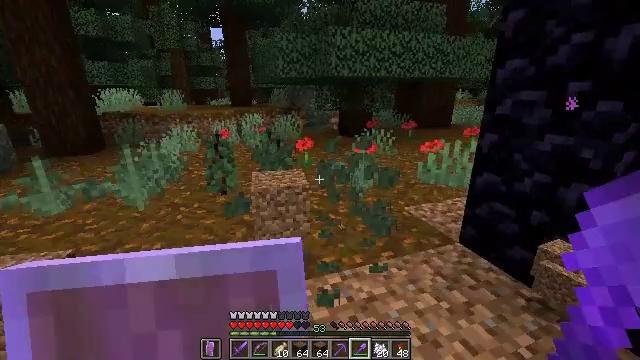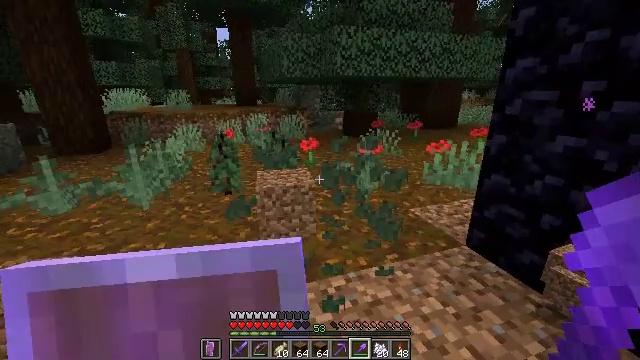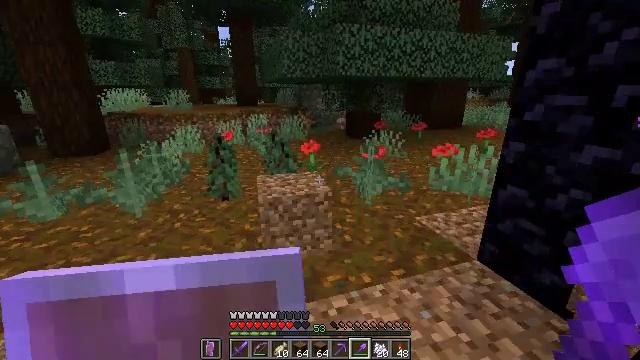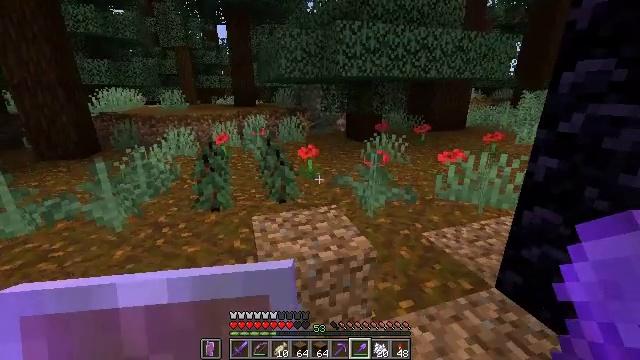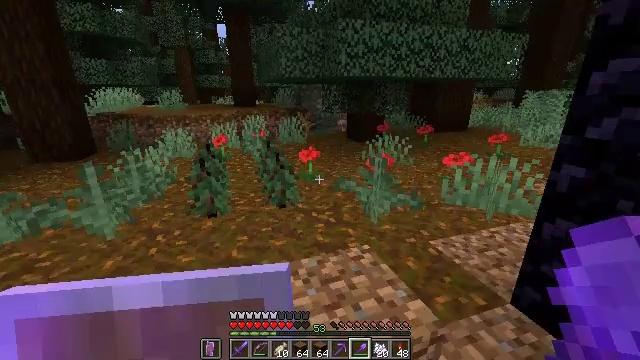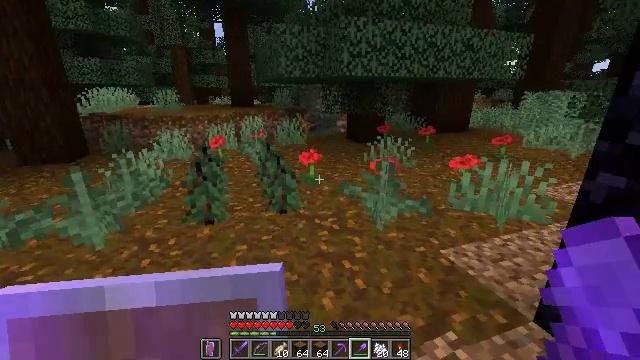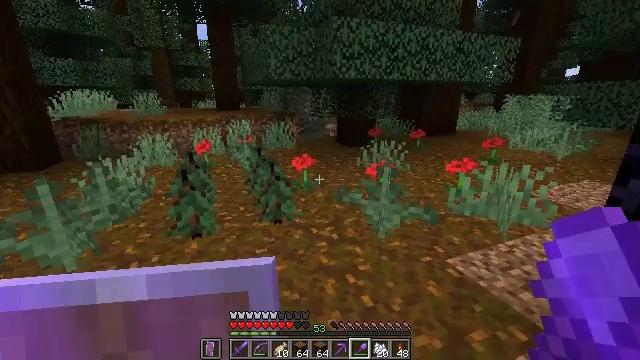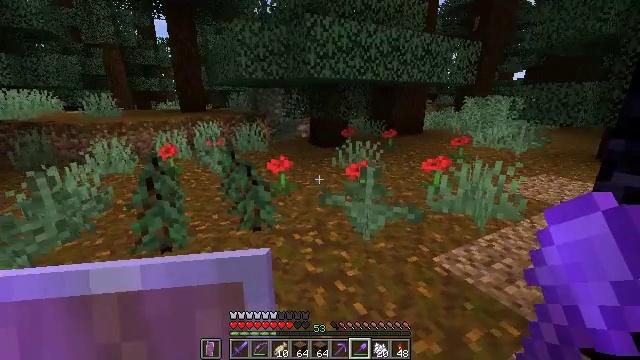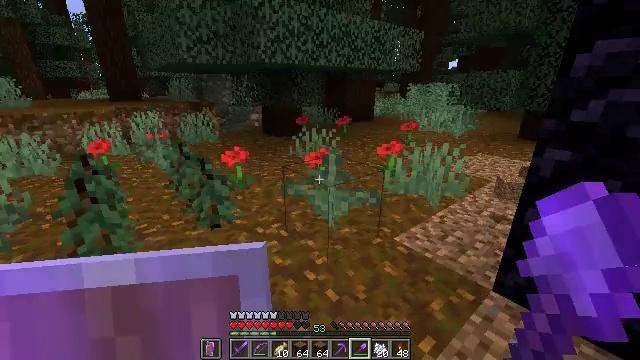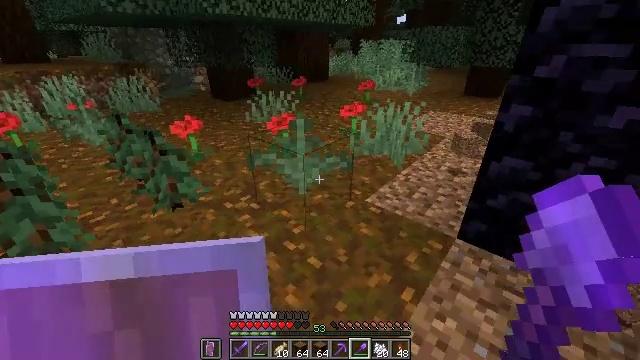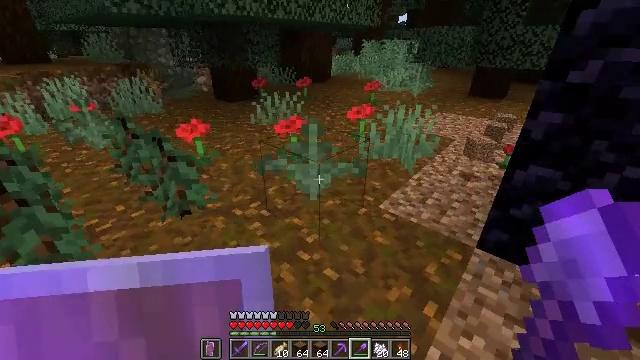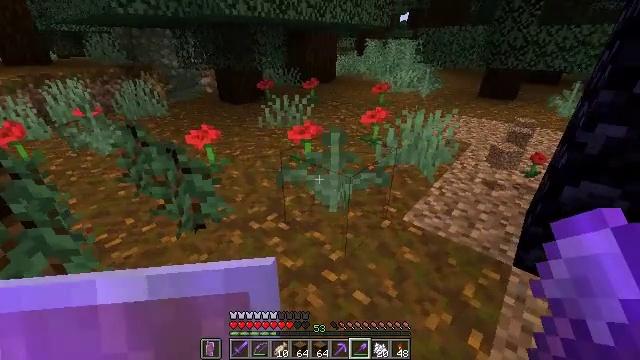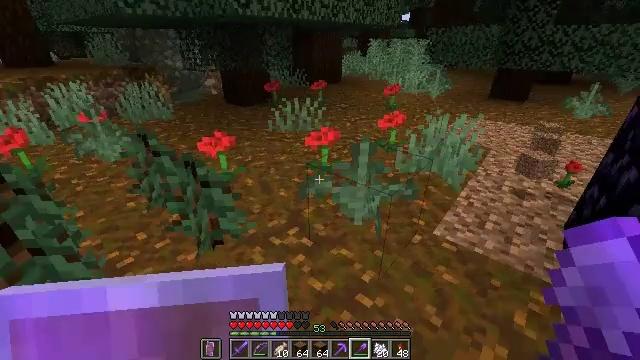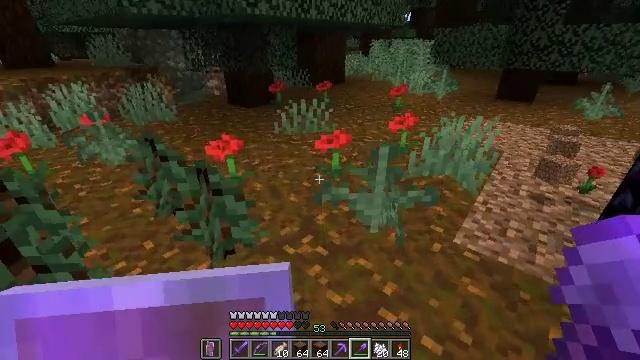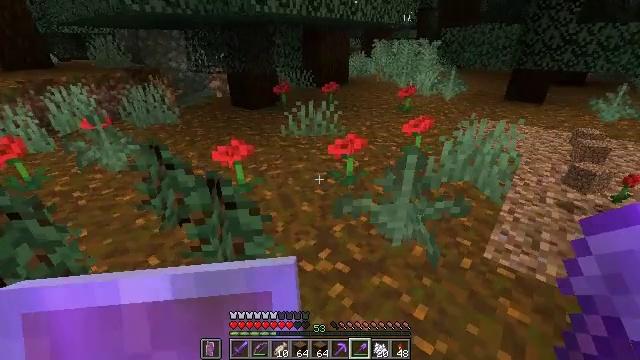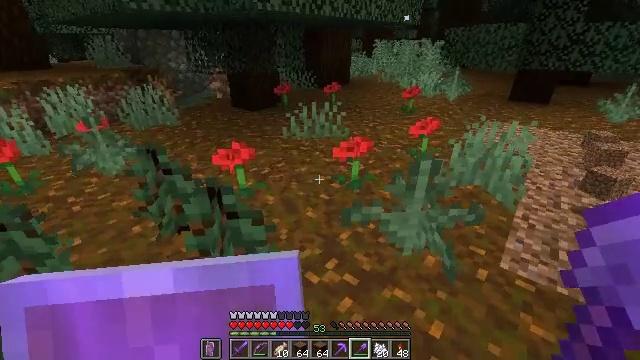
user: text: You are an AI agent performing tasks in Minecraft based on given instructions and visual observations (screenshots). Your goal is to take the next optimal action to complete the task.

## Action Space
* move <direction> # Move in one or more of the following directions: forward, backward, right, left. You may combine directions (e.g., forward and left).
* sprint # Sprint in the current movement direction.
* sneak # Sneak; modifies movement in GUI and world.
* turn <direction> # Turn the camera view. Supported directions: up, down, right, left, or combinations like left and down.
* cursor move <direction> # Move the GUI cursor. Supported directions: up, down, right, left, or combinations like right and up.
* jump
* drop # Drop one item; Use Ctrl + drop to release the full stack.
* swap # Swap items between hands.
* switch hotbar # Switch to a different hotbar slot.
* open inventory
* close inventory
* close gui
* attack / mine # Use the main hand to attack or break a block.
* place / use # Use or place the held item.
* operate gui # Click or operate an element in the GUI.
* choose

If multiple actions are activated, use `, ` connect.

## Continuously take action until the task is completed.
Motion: motion action
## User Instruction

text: Mine the small spruce sapling.
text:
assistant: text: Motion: move forward, turn left
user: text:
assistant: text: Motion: move forward
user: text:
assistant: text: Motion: move forward
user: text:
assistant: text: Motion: move forward and move left
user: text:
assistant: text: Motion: move forward and move left
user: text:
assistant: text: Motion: move forward and move left, turn right
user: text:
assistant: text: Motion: move forward and move left, turn right
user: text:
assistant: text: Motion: move forward and move left, turn right and down
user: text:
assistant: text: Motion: move forward and move left, turn right and down
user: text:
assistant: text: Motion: move forward and move left
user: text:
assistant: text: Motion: move forward and move left
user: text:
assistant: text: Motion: move forward and move left
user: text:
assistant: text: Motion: move forward and move left
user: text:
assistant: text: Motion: move forward
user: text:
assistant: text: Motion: move forward
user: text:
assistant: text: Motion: move forward
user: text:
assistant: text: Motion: move forward
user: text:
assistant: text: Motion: turn right
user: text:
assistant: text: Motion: turn up
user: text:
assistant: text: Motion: turn right
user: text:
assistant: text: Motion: turn right
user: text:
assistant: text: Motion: move right, turn right and up
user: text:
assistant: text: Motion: move forward and move right, turn right
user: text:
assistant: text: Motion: move forward
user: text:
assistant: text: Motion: move forward
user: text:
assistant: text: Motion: move forward, turn left
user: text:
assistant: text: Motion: move forward, turn left and up
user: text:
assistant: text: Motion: turn left and up
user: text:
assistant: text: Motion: turn left and down
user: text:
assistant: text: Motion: no_op